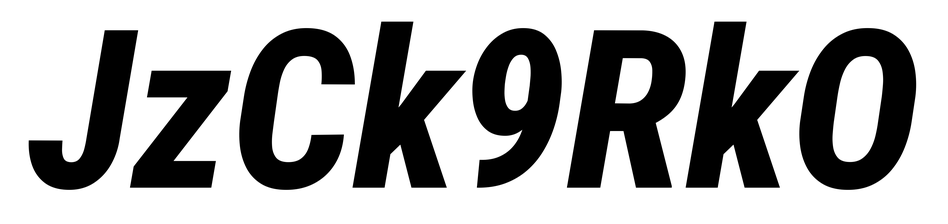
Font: Roboto-Italic_Condensed_ExtraBold_Italic